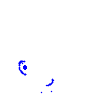
Particle: pion